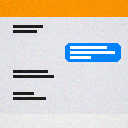
Screen state: on